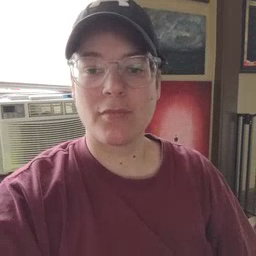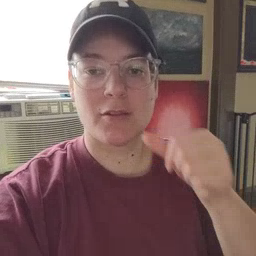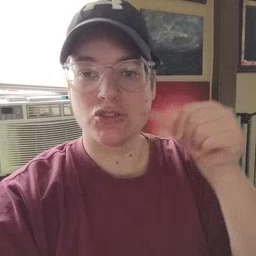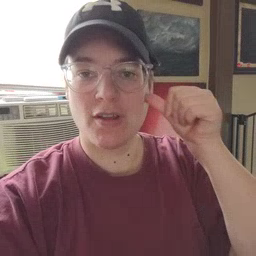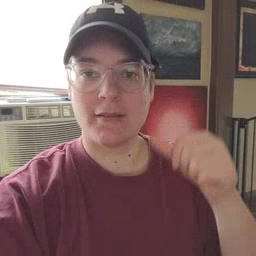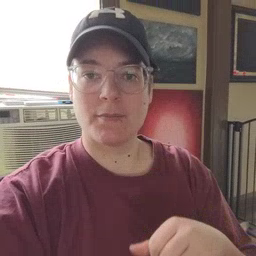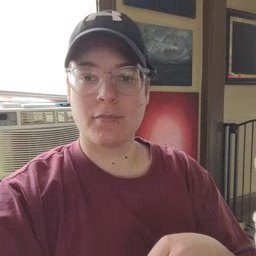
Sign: yesterday